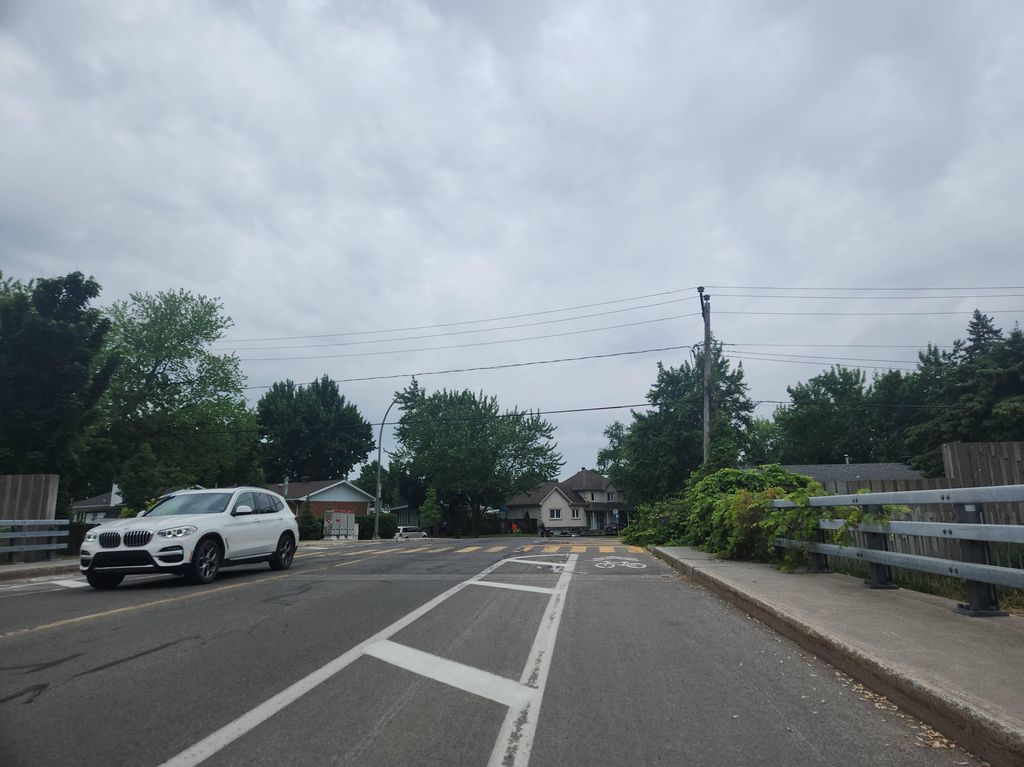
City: montreal